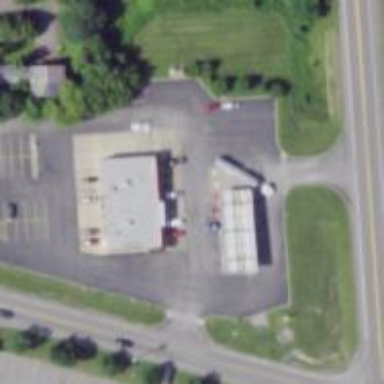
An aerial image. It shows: Convenience shop.